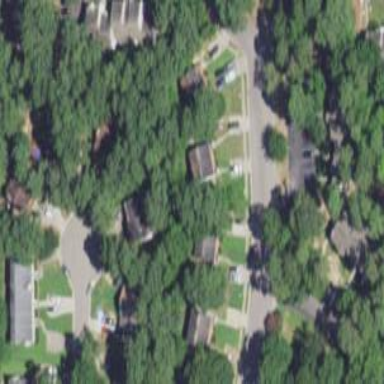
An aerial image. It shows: Residential area within neighborhood.